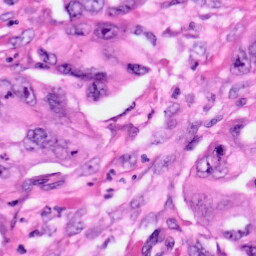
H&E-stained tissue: Pancreatic